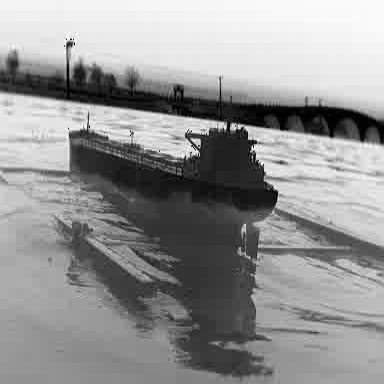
There is a liner in the infrared image.